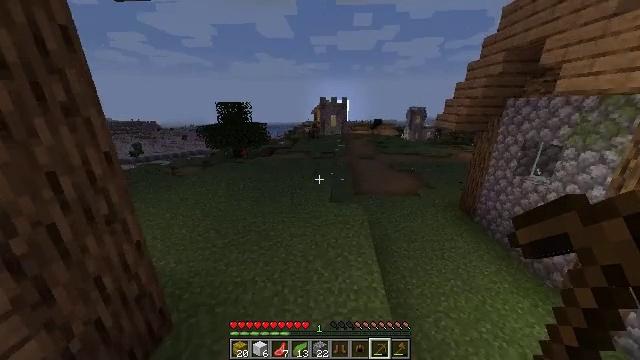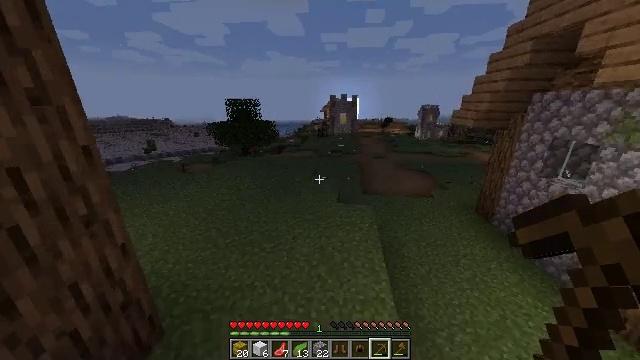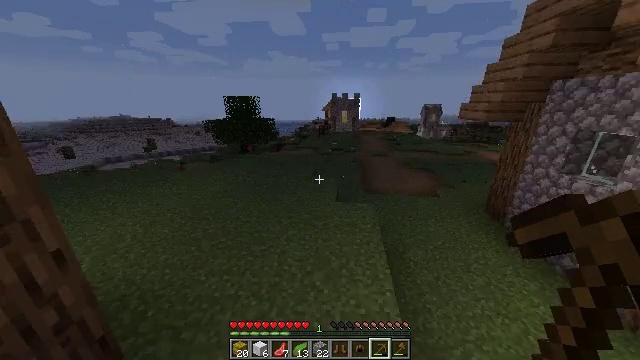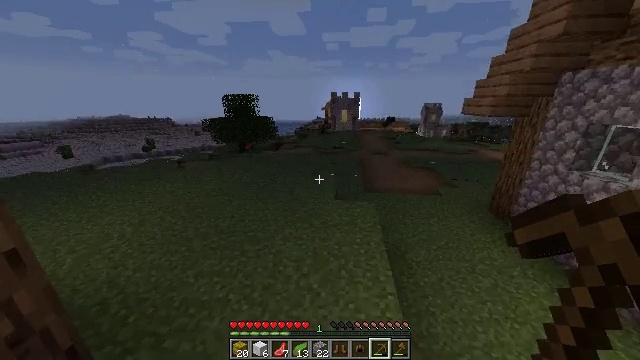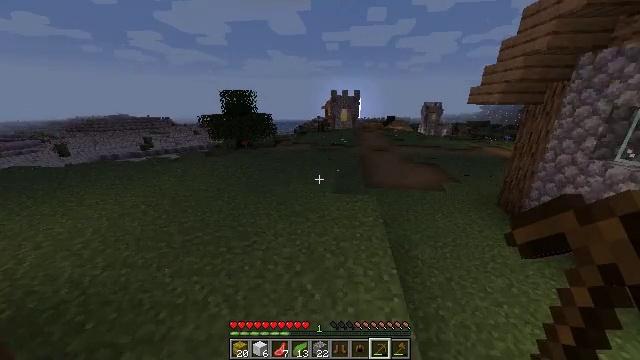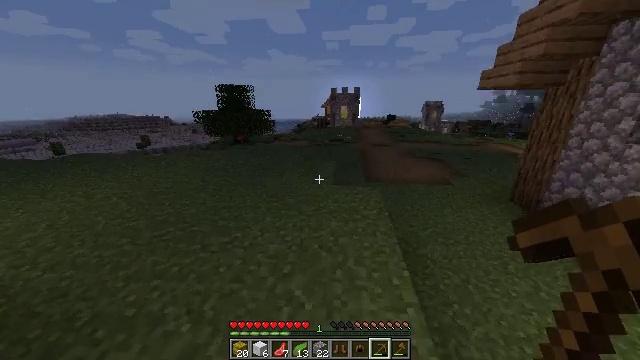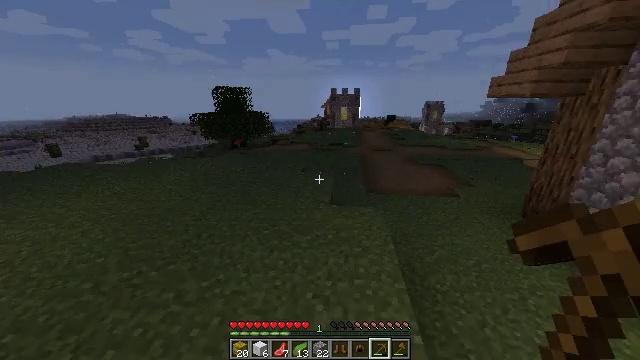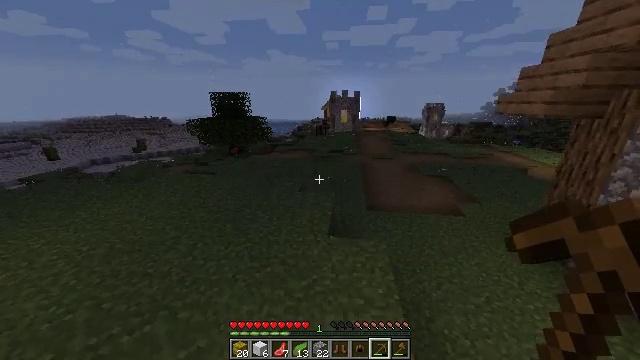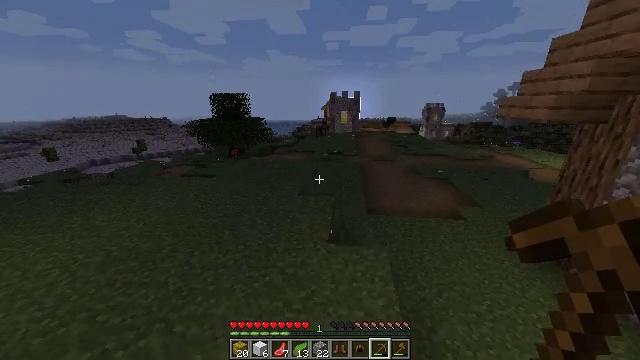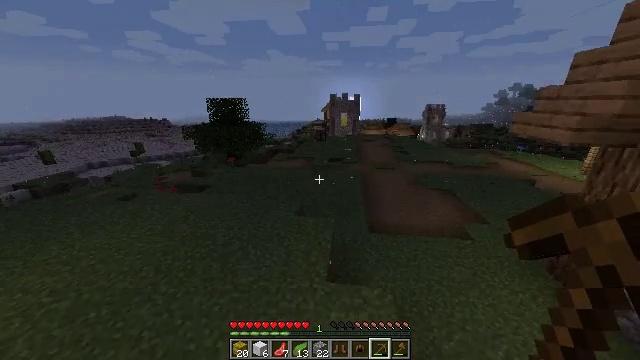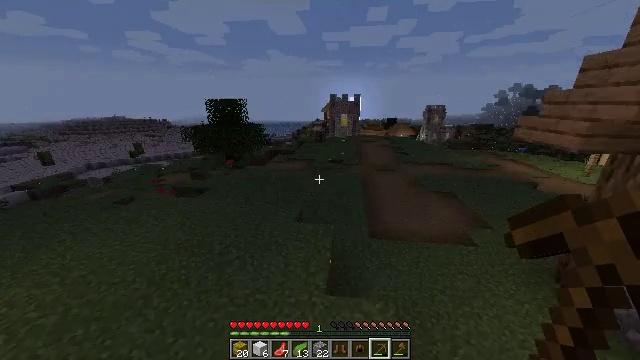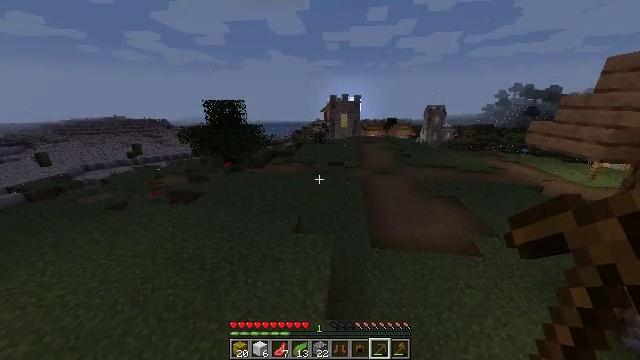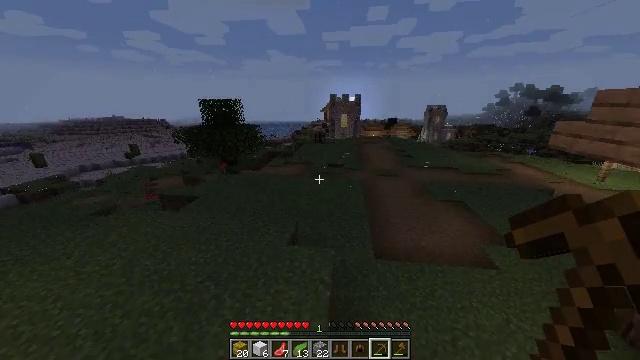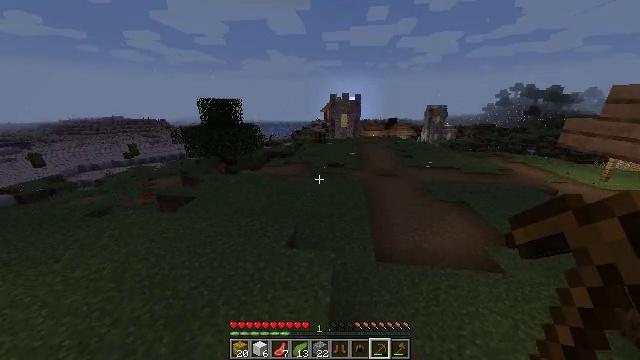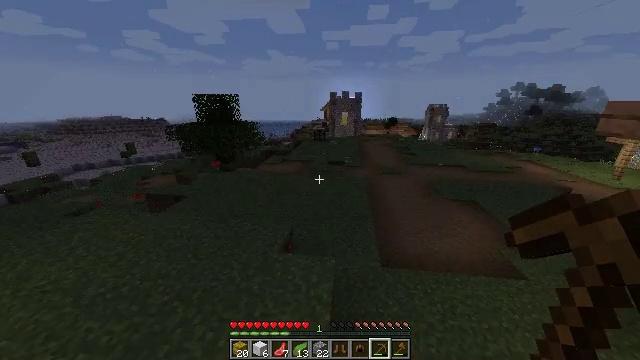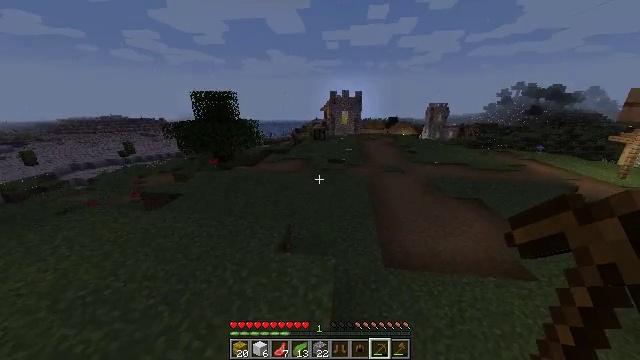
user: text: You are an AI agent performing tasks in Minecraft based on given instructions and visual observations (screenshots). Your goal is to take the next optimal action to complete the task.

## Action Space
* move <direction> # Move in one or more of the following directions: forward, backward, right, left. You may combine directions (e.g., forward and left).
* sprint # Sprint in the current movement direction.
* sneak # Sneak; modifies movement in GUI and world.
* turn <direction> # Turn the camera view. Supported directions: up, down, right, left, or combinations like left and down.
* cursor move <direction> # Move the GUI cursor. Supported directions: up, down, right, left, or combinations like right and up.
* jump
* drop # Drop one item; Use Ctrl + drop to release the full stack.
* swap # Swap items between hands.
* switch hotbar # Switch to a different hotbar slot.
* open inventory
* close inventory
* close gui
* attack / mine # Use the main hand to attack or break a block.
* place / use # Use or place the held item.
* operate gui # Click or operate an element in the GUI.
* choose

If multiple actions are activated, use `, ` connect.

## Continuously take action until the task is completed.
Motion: motion action
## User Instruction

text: Collect the poppy by clicking on it.
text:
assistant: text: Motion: move forward, turn left, jump
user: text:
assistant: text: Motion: move forward, jump
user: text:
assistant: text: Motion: move forward, jump
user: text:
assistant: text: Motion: move forward, jump
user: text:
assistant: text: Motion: move forward, sprint, jump
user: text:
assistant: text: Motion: move forward, sprint, jump
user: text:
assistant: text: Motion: move forward, sprint, jump
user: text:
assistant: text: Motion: move forward, sprint, jump
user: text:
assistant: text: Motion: move forward, jump
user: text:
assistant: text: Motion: move forward, jump
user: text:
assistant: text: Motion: move forward, jump
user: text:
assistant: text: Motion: move forward, jump
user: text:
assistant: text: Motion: move forward, jump
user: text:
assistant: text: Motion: move forward, jump
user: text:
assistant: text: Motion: move forward, sprint, jump
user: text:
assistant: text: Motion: move forward, sprint, jump
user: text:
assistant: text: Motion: move forward, sprint, jump
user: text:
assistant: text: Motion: move forward, sprint, jump
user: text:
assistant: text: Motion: move forward, sprint, jump
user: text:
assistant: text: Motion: move forward, jump
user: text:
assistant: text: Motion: move forward, jump
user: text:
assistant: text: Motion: move forward, jump
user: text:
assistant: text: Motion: move forward, jump
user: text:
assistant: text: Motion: move forward, jump
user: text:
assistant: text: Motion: move forward, jump
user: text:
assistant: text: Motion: move forward, jump
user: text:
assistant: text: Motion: move forward, jump
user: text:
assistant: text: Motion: move forward, jump
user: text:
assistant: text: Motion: move forward, jump
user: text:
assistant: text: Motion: move forward, sprint, turn left, jump